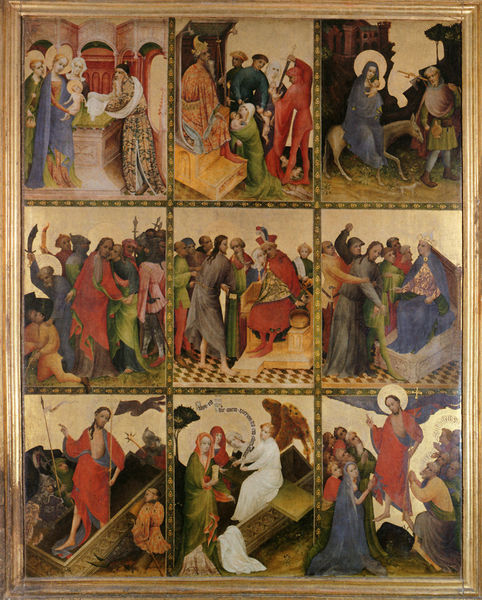
Titel: Goldene Tafel (Außenseite des inneren rechten Flügels)
Institution: Hannover, Niedersächsisches Landesmuseum
Schlagwörter: blau, mann, frauen, grün, frau, männer, szene, rot, teppich, rahmen, kind, esel, engel, bilder, fahne, flagge, figuren, palme, flucht, altar, heiligenschein, leben, christus, grab, jesus, heiliger, tempel, maria, szenen, auferstehung, geburt, leben christi, fllügel